Question: I am using the Following piece of code
'''
if ([MFMailComposeViewController canSendMail])
{
MFMailComposeViewController *picker = [[MFMailComposeViewController alloc] init];
picker.mailComposeDelegate = self;
[picker setSubject:@"Check out"];
UIImage *morphedImage = [sharedSingleton getCopy];
NSData *myData = UIImagePNGRepresentation(morphedImage);
[picker addAttachmentData:myData mimeType:@"image/png" fileName:@"RaceFaceImage"];
[picker setMessageBody:@"I've given you a new look using my RaceFace iPhone application. Check it out and have a good laugh. I dare you to Race me, download the app here:<b>Sourish</b><a href='www.google.com'>itunesLink</a>" isHTML:YES];
[self presentModalViewController:picker animated:YES];
[picker release];
}
else
{
}
'''
I am getting O/Pin this manner

I want like when i click on the blue Text the particualr ur should get opened, how can i do that ??
Any Kind of Help is Highly Helpful
Thanks and Regards
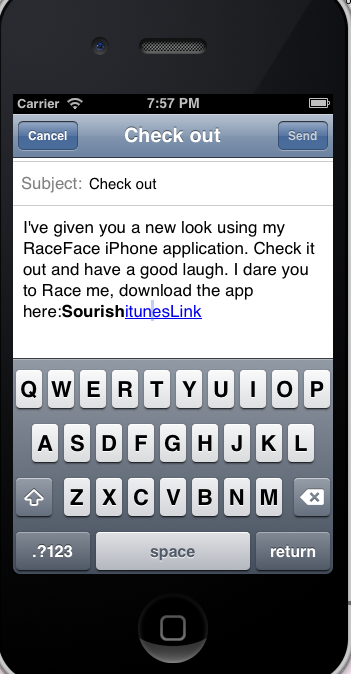
Answer: Use this code
'''
NSString *link = [NSString stringWithFormat:@"http://www.google.com"];
[controller setMessageBody:[NSString stringWithFormat:@"<p><font size="2" face="Helvetica"><a href=%@></br>%@</br></a></br></font></p>",link,@"Google"] isHTML:YES];
'''
Hope it helps you....